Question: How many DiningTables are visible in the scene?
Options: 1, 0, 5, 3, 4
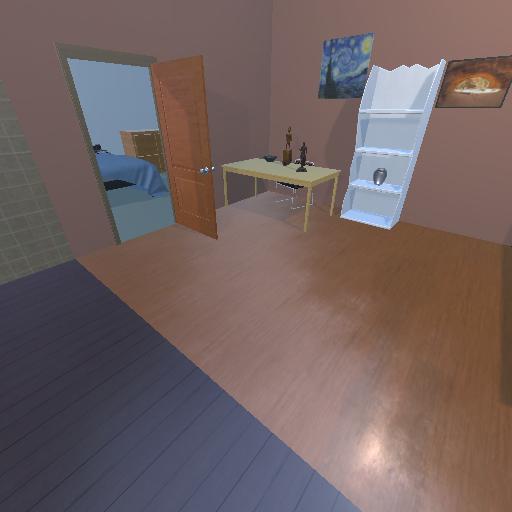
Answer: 1